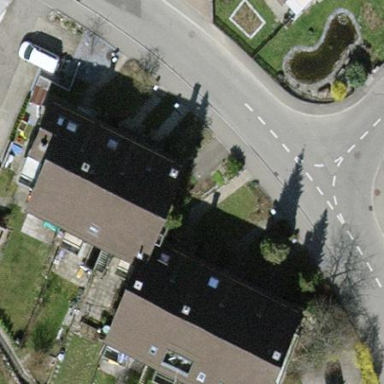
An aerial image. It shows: Terrace building with gabled roof.